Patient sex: M
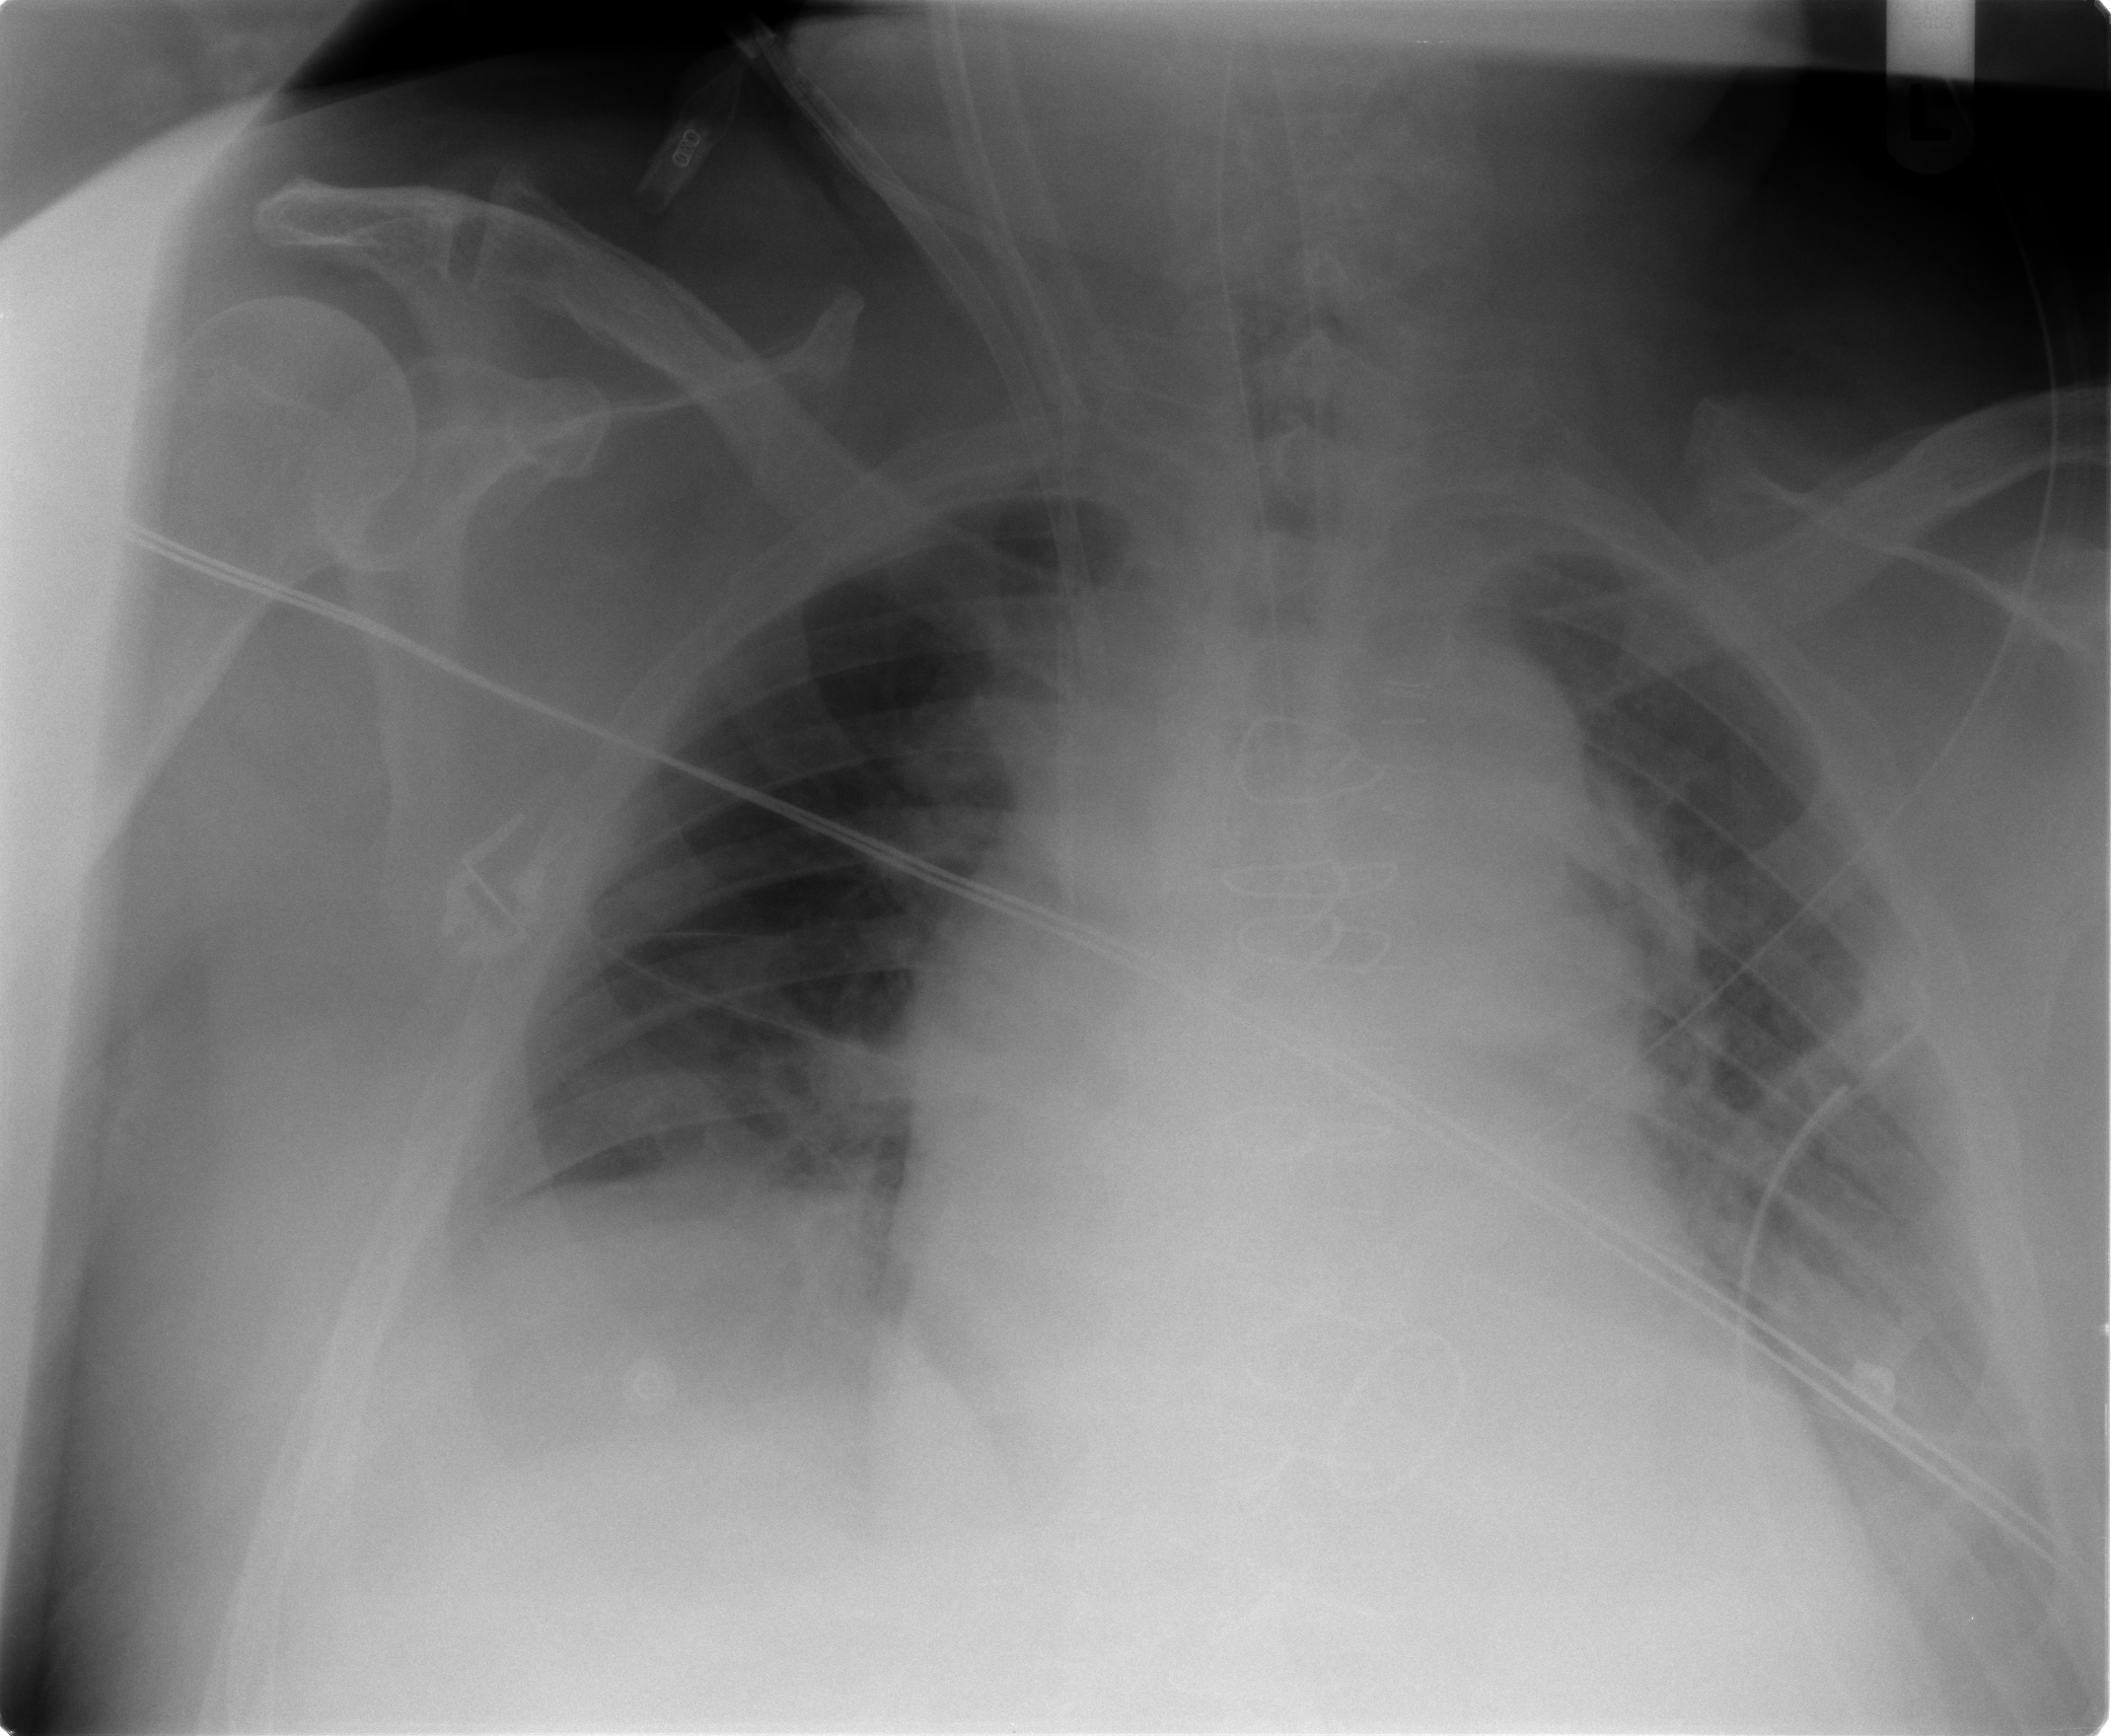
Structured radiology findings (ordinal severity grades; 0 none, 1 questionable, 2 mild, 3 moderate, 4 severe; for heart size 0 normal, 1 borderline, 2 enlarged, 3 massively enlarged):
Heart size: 2
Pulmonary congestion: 3
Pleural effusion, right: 0
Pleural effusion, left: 2
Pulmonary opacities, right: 0
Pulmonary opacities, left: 0
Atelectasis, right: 2
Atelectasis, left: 2